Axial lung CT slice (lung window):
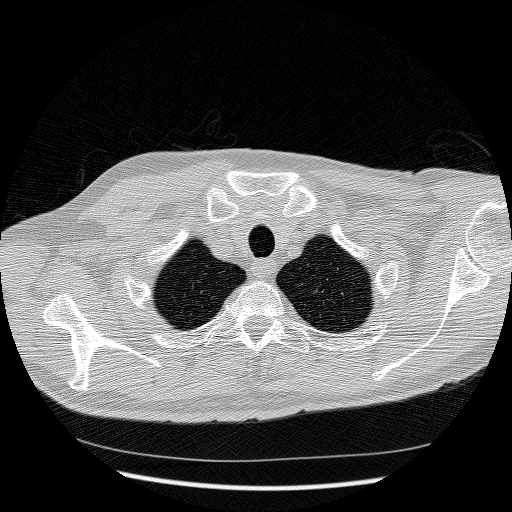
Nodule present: no